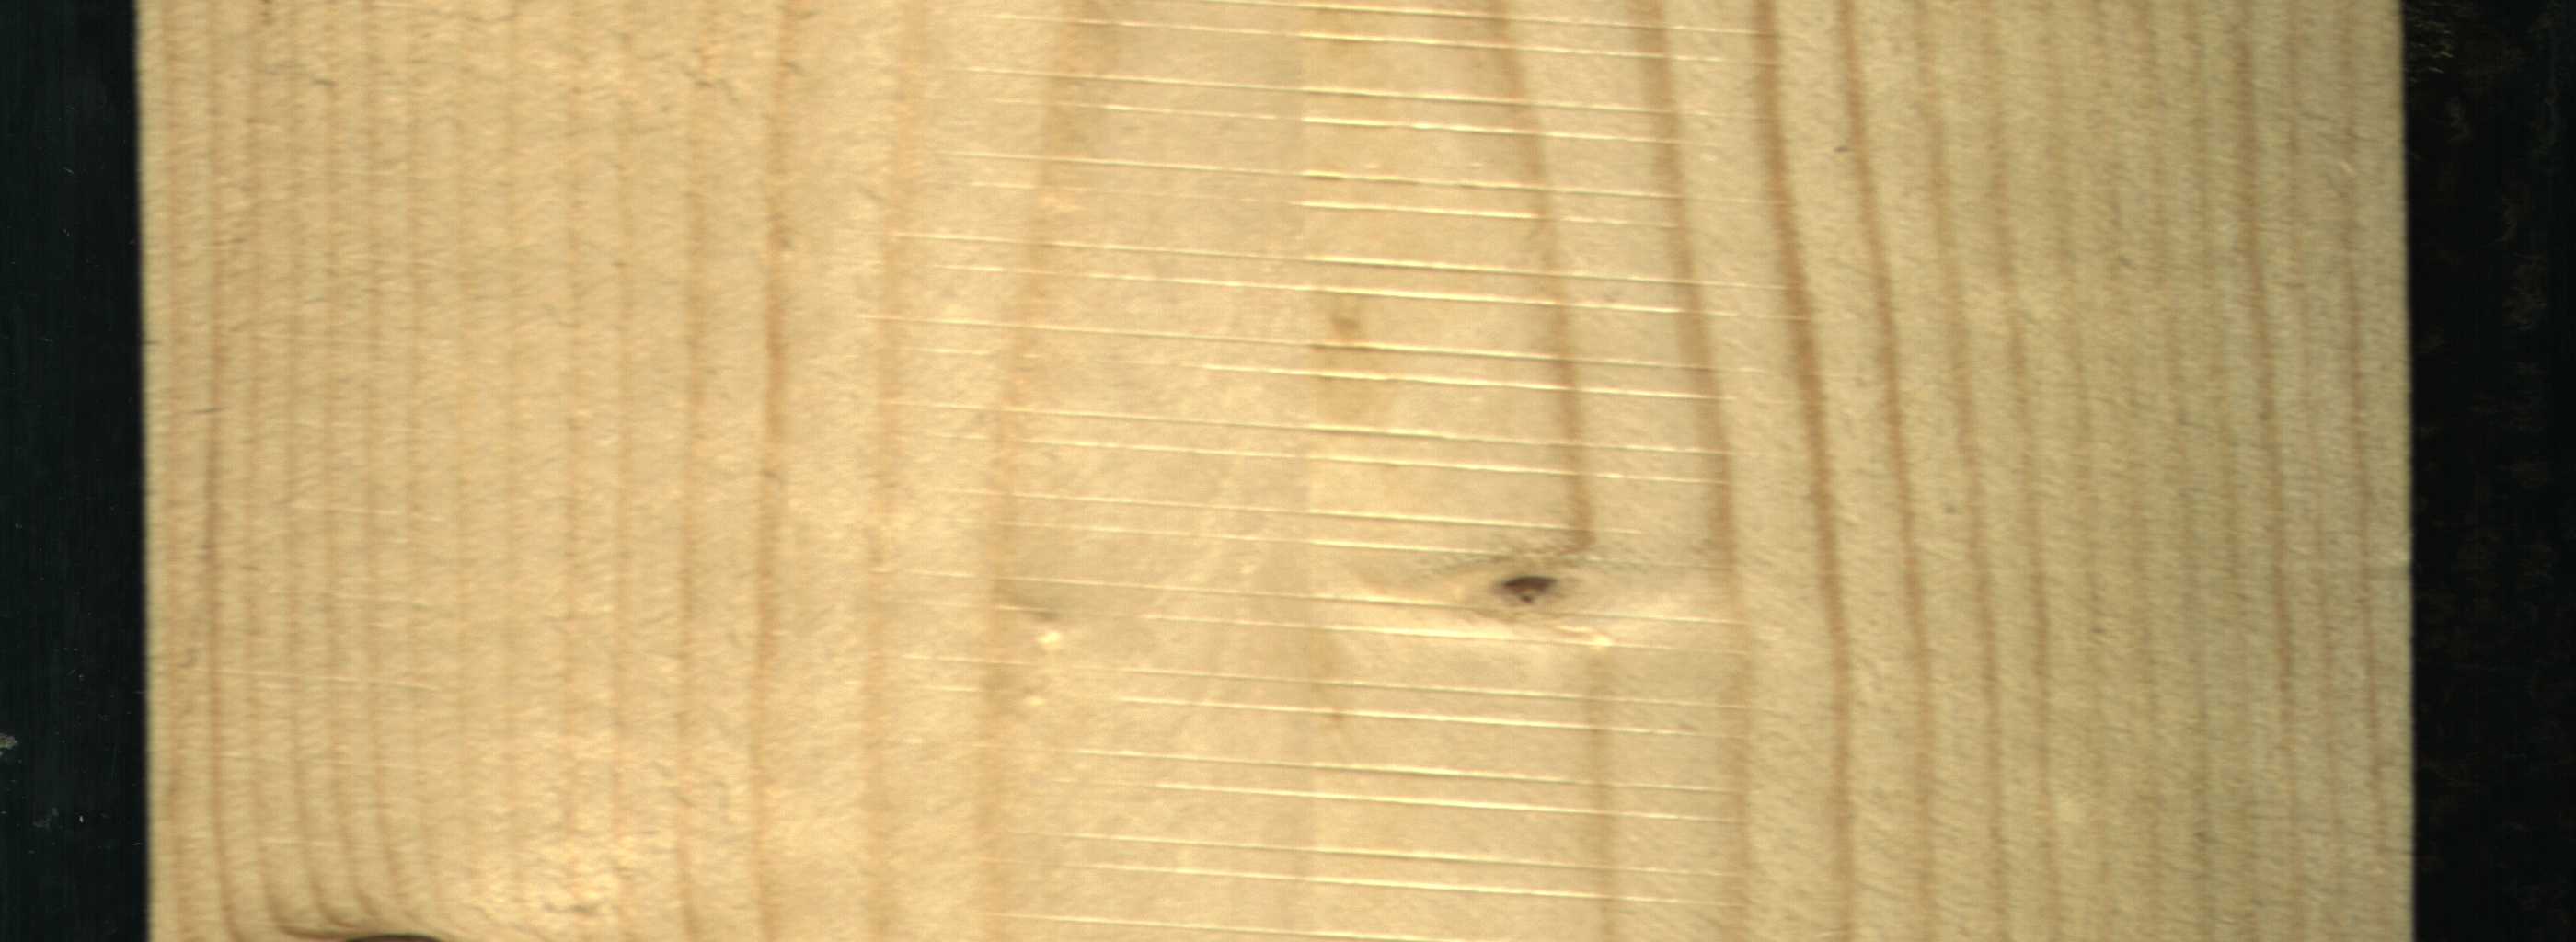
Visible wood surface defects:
Live_Knot